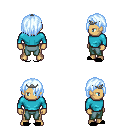
a pixel art fantasy rpg character, male body template, human, tanned skin, teal long-sleeve shirt, teal pants, white cyan bangs hairstyle, iron tiara, black slippers, four views (front, back, left, right), 2x2 character sprite sheet, small pixel art, hard edges, no anti-aliasing